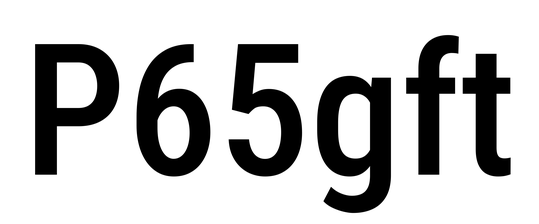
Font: Roboto_Condensed_Medium